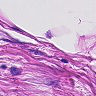
Metastatic tissue present: no